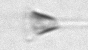
Label: Asterionellopsis_glacialis